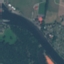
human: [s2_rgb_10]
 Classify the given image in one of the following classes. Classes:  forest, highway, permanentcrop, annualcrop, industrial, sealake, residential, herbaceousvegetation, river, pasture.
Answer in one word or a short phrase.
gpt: River